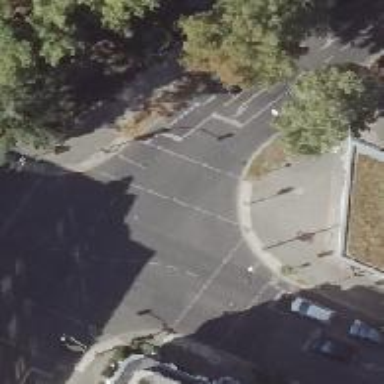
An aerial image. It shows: Road with traffic signals.